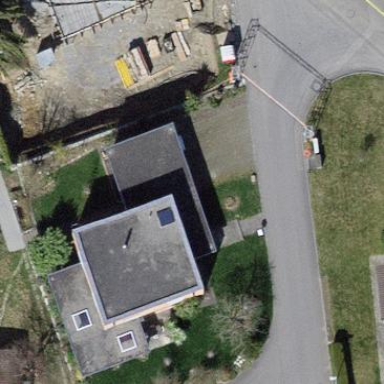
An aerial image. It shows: View of roof of building.